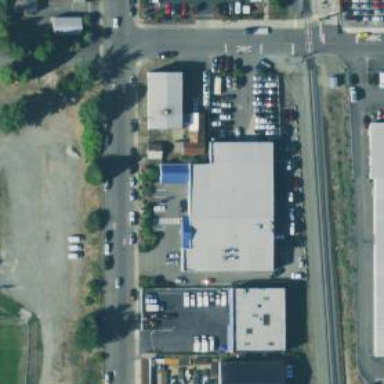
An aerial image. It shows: Industrial building.